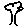
Label: tree